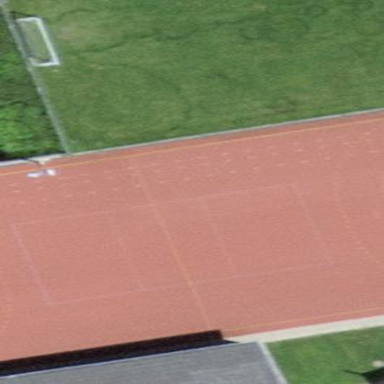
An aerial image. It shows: Multi-sport pitch with tartan surface.